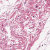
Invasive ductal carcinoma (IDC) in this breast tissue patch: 0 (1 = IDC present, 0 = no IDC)